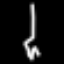
Label: fork